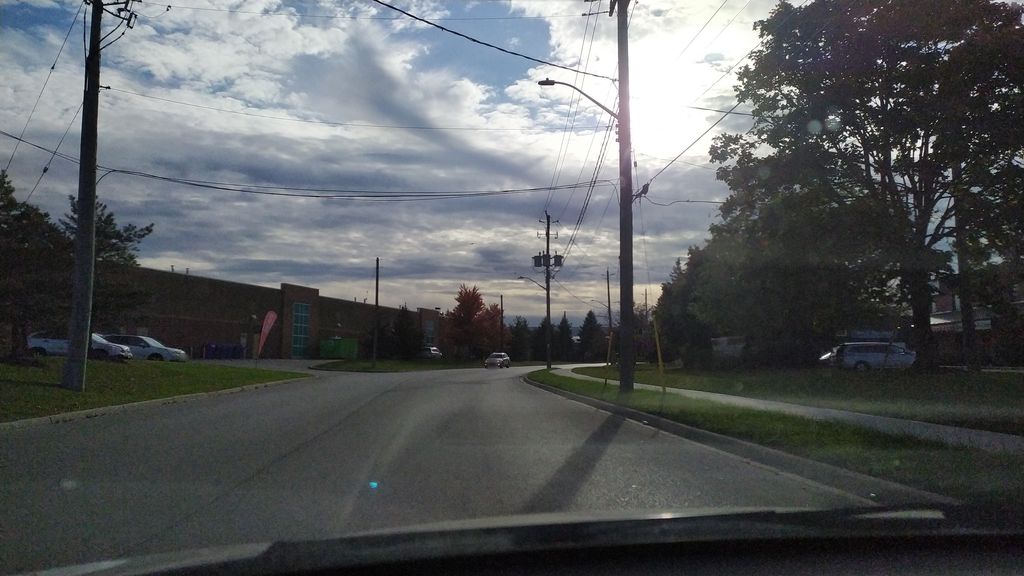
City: kitchener-waterloo